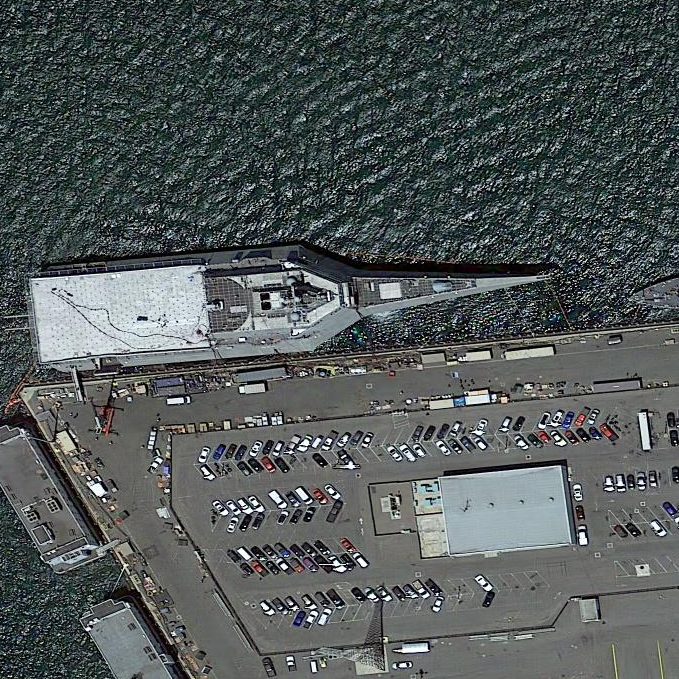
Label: Independence-class_combat_ship